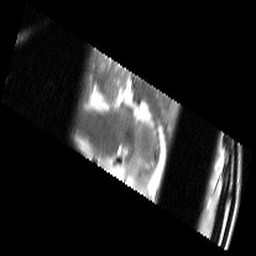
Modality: T2w
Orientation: sagittal
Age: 27
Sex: male
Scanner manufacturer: siemens
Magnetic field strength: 3 T
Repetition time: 6.26 s
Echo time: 0.064 s